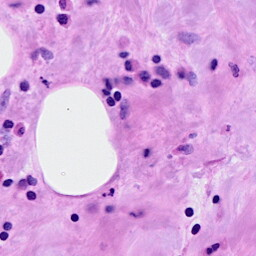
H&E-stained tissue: Breast